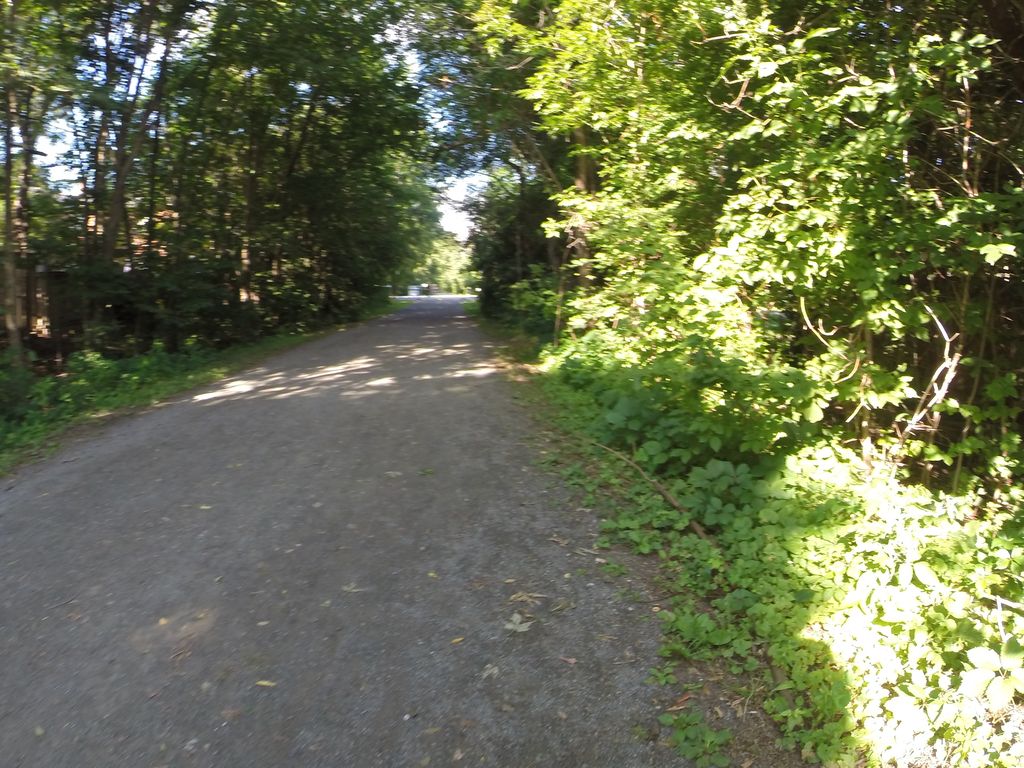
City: toronto